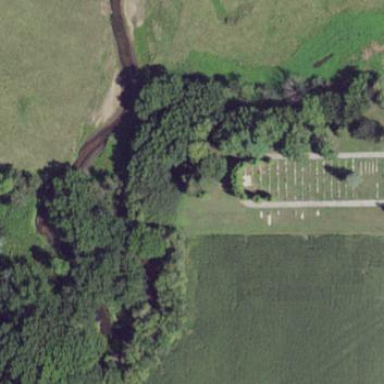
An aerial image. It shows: Cemetery.